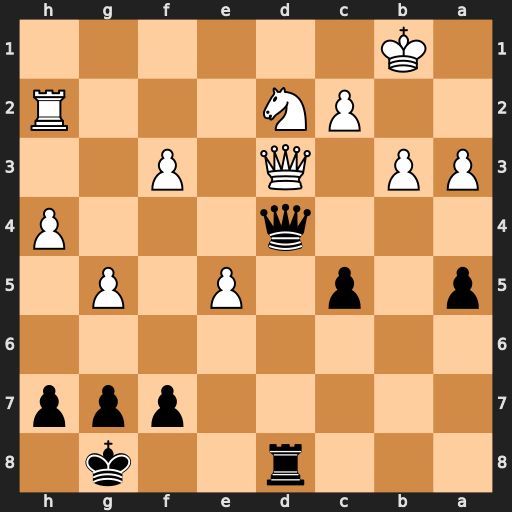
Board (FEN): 3r2k1/5ppp/8/p1p1P1P1/3q3P/PP1Q1P2/2PN3R/1K6
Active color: b
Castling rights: -
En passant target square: -
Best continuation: Qg1+ Qf1 Qxh2